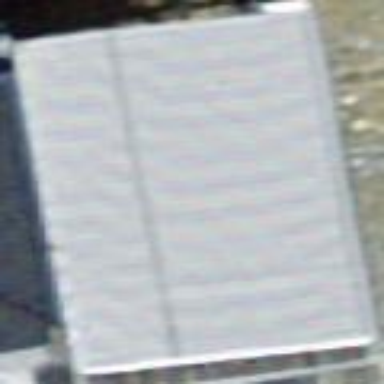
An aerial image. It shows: View of roof of building.